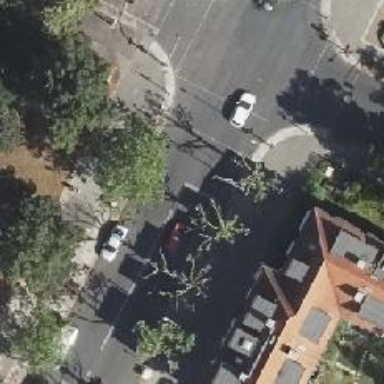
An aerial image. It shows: Road with traffic signals controlling the flow of traffic.